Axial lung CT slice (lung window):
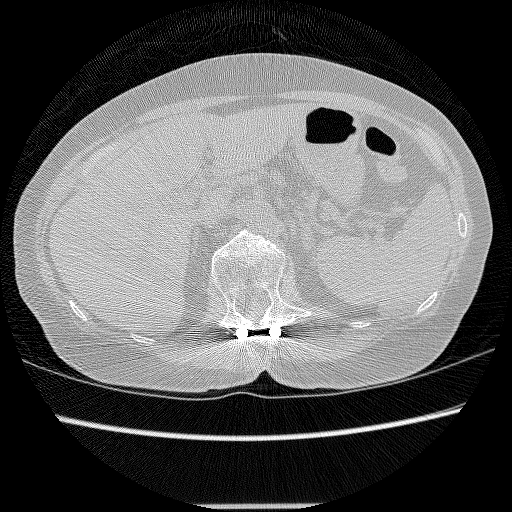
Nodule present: no